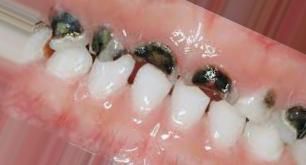
Condition: Caries